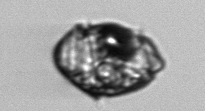
Label: Proterythropsis